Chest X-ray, AP view. Patient: 26 years old, sex M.
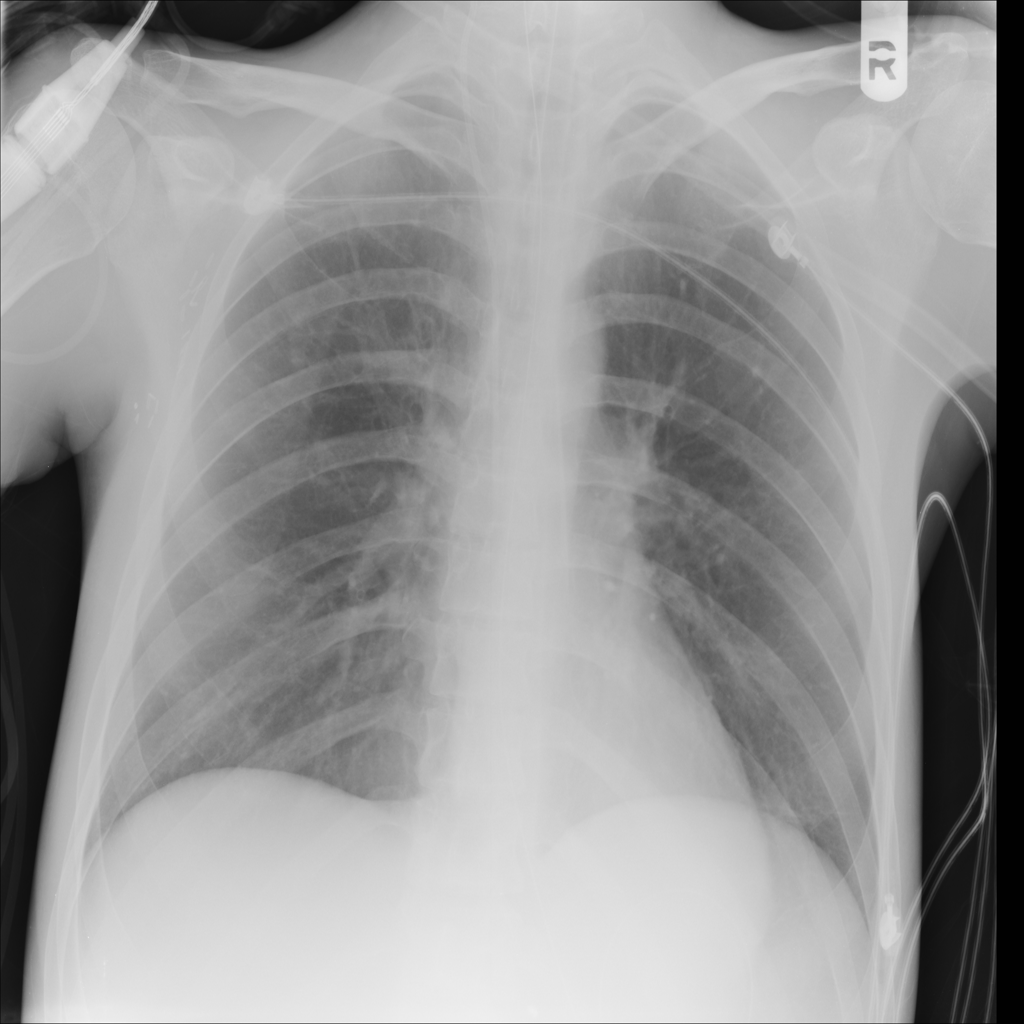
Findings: Atelectasis, Infiltration